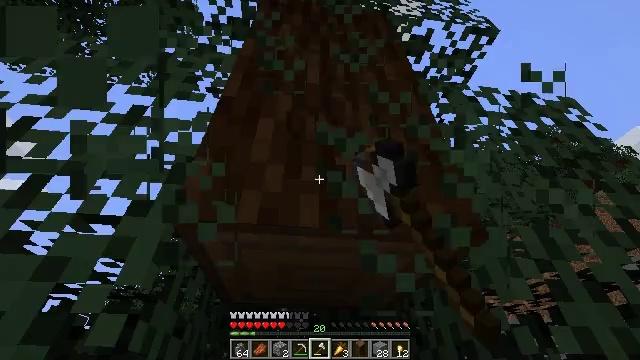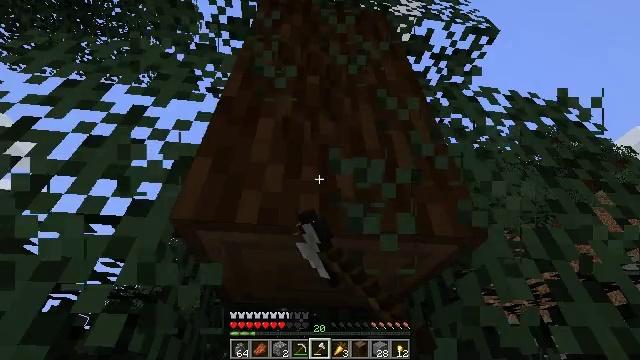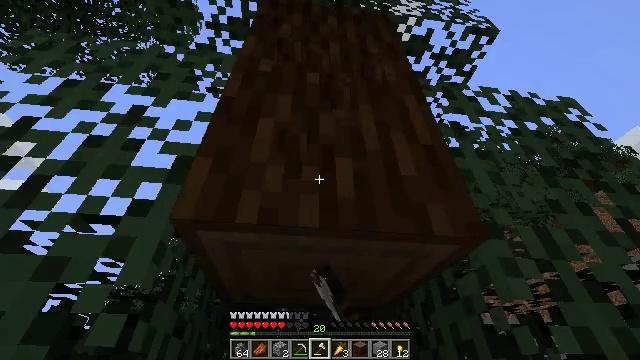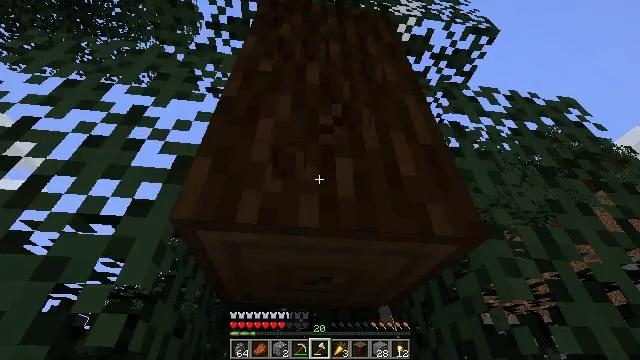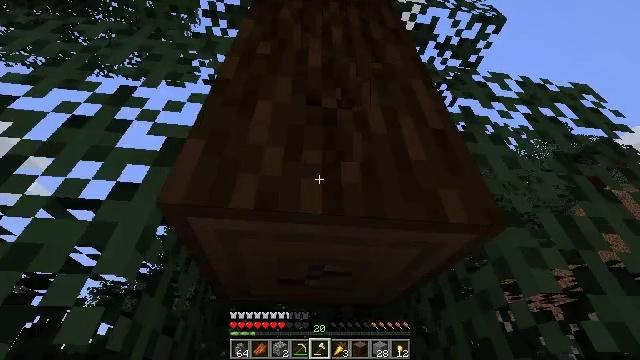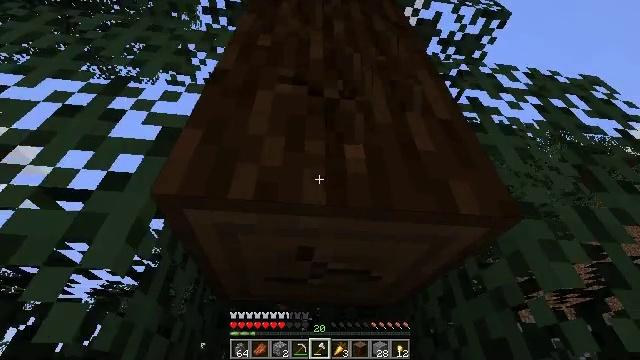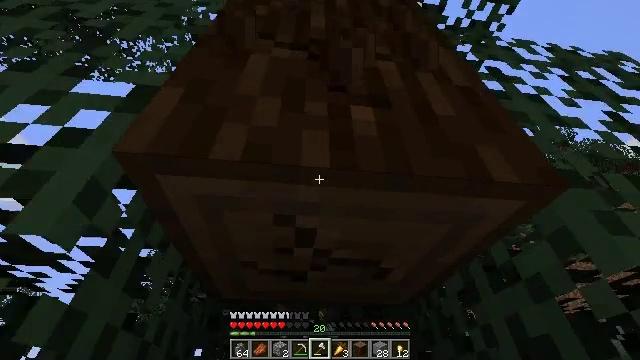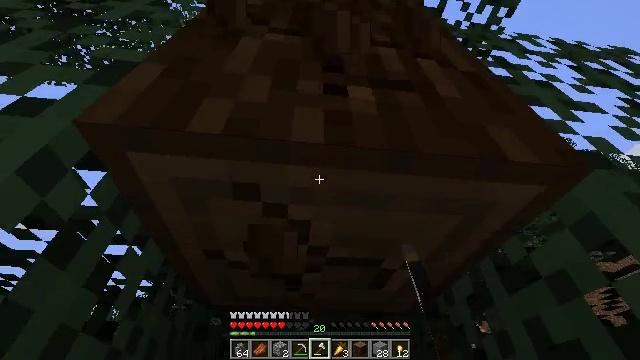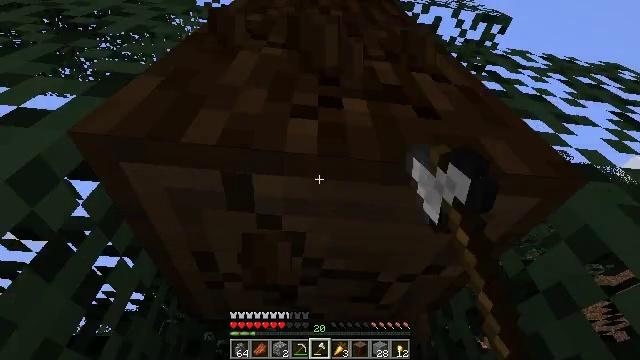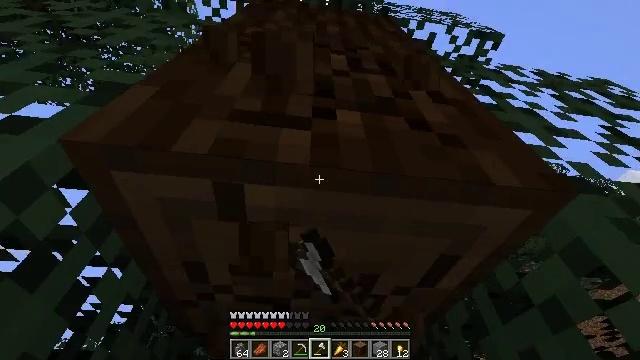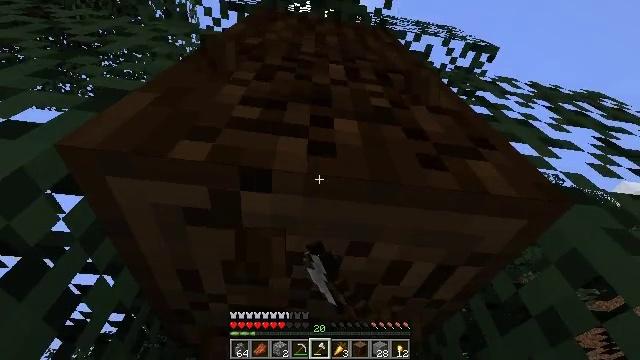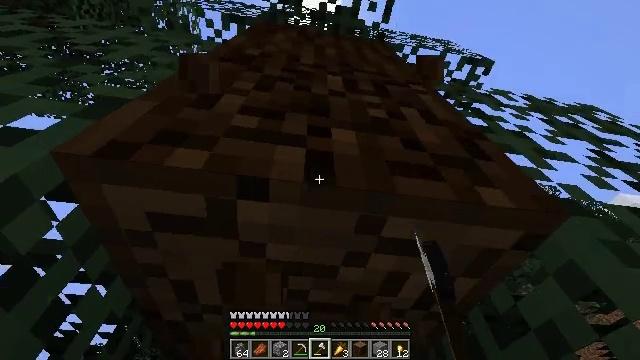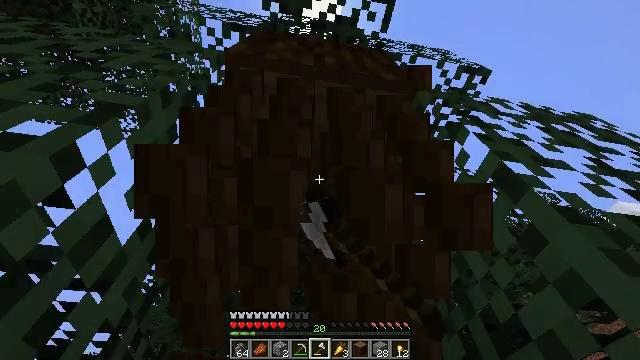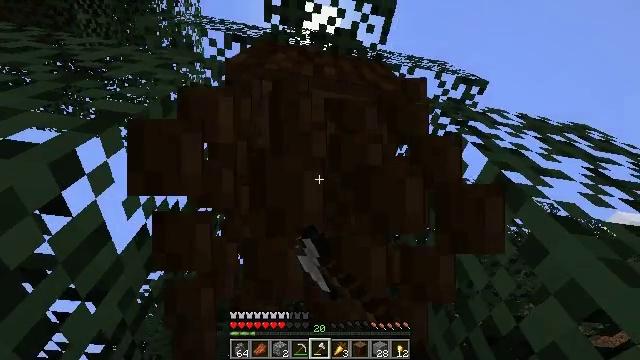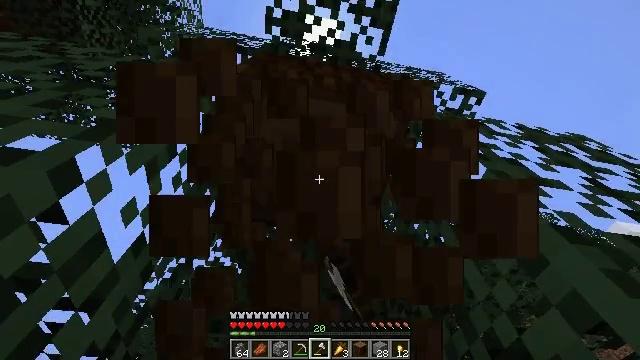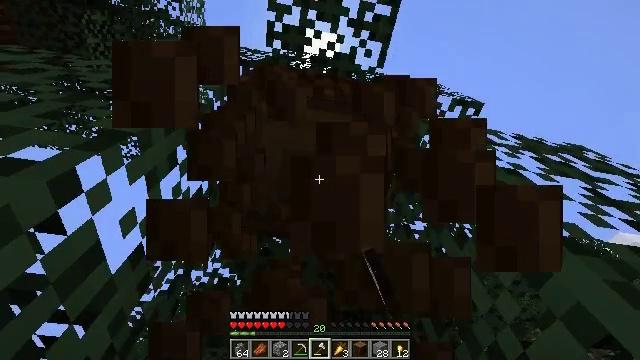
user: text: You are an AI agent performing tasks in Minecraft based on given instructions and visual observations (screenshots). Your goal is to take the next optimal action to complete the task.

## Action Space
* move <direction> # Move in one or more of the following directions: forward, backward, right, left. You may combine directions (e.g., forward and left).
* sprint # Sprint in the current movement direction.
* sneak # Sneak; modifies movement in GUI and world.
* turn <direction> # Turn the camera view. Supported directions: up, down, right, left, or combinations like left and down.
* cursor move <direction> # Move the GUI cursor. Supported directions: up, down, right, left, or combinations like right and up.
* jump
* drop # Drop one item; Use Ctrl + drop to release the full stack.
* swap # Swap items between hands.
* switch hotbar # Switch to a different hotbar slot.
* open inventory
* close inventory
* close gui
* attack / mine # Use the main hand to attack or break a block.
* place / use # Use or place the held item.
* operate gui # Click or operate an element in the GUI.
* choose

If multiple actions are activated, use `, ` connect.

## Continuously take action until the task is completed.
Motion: motion action
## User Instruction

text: Chop down the spruce log.
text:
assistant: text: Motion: attack / mine
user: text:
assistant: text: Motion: attack / mine
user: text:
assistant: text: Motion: attack / mine
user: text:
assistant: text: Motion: move forward, attack / mine
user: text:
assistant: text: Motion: move forward, attack / mine
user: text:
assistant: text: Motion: move forward, turn up, attack / mine
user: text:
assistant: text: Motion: turn up, attack / mine
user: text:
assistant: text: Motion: turn up, attack / mine
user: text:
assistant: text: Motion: turn up, attack / mine
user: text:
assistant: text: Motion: turn up, attack / mine
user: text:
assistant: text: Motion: turn up, attack / mine
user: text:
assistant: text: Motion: turn up, attack / mine
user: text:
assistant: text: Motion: turn up, attack / mine
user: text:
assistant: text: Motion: turn up, attack / mine
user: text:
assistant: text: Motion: turn up, attack / mine
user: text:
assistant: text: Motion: turn up, attack / mine
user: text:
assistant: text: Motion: turn up, attack / mine
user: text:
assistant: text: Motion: turn up, attack / mine
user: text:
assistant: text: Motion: turn up, attack / mine
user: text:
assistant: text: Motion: turn up, attack / mine
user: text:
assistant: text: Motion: attack / mine
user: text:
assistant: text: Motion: attack / mine
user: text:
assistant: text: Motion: attack / mine
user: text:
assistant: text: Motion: attack / mine
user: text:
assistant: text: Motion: attack / mine
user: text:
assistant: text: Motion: attack / mine
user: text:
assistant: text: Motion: attack / mine
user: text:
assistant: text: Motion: attack / mine
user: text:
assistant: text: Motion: attack / mine
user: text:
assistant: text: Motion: attack / mine